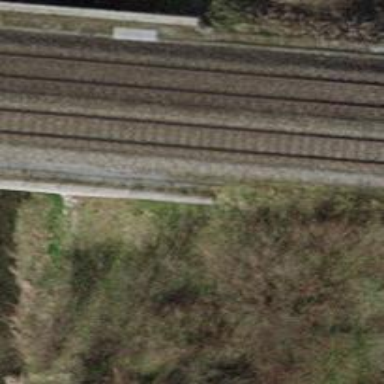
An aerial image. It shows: Railway with electrified contact lines.